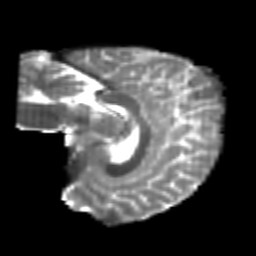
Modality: T2w
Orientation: sagittal
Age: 25
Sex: female
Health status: healthy
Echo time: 0.074 s